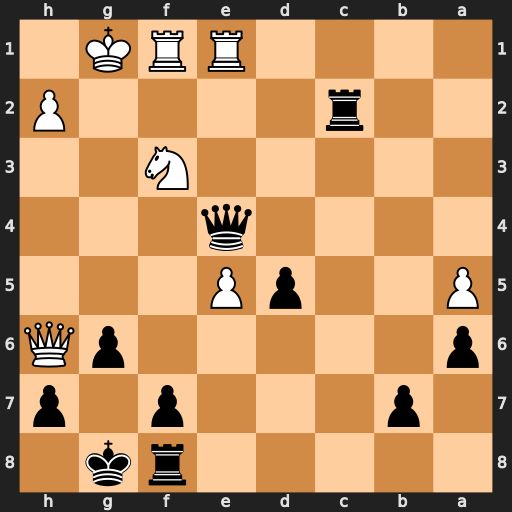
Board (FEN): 5rk1/1p3p1p/p5pQ/P2pP3/4q3/5N2/2r4P/4RRK1
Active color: b
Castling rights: -
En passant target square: -
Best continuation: Qg4+ Kh1 Qg2#